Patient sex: F
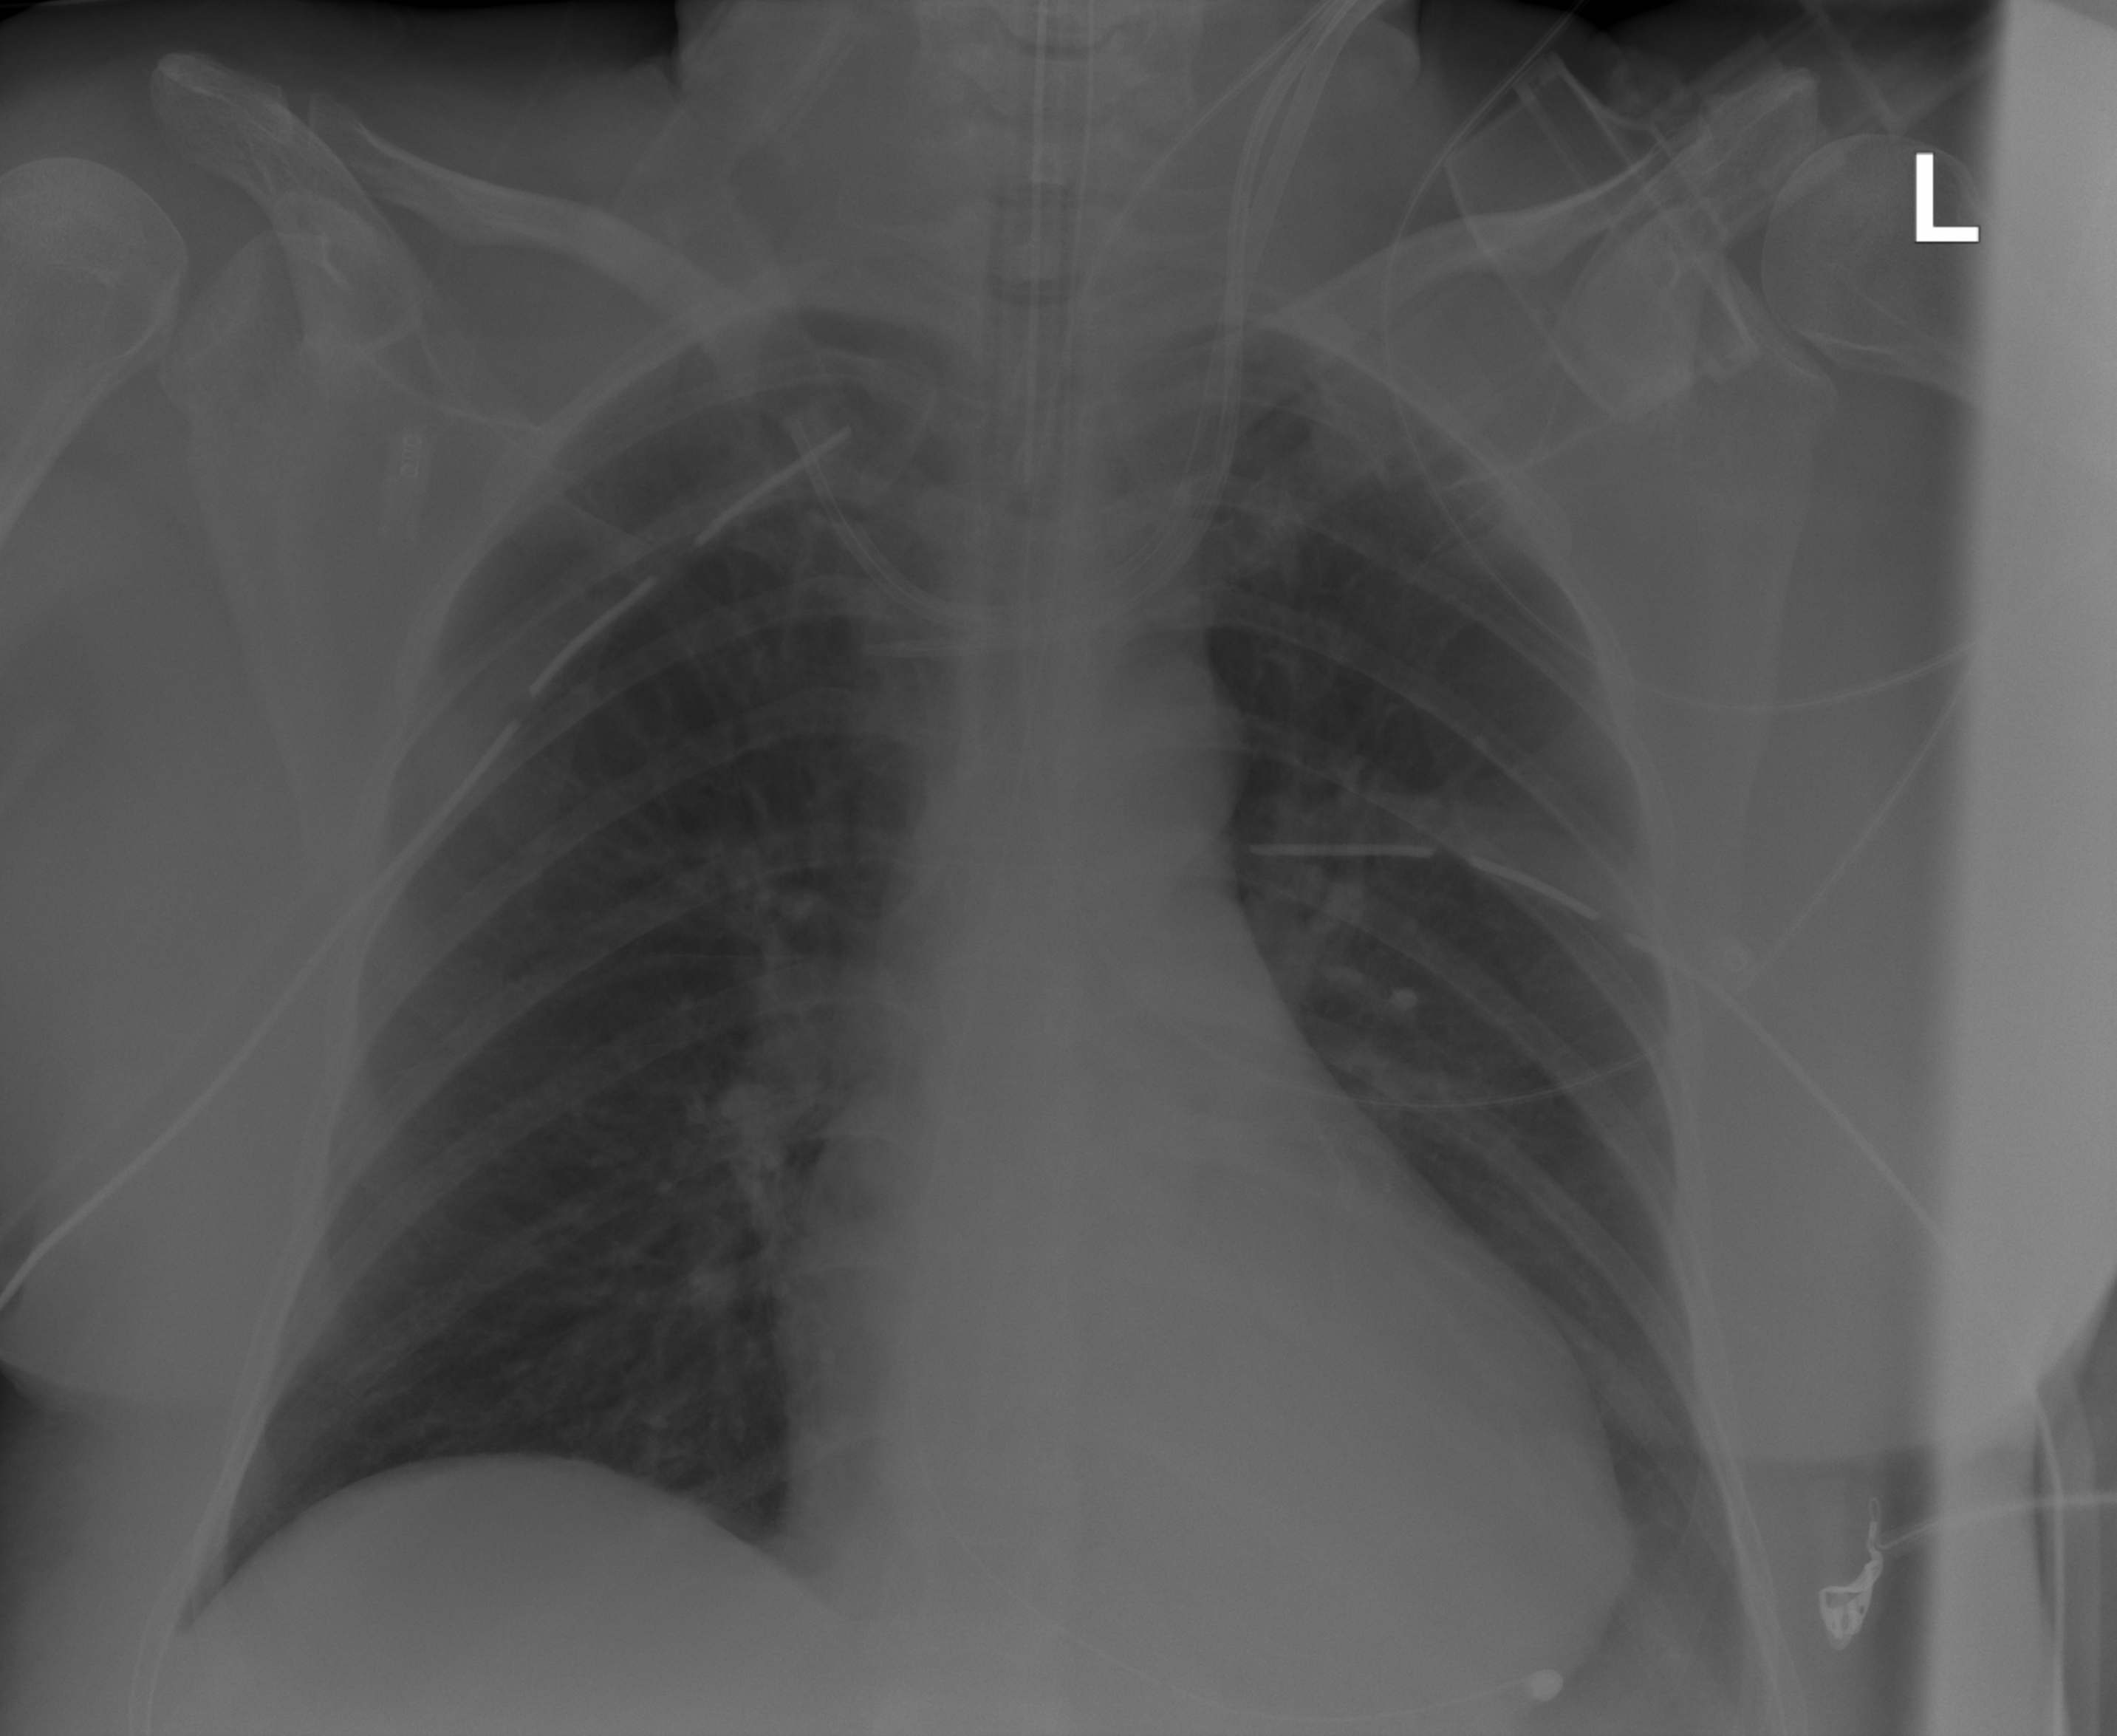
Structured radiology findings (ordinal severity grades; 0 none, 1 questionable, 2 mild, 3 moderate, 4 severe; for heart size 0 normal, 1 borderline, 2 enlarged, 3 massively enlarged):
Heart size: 2
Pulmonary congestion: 0
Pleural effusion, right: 0
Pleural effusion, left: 2
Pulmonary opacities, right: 0
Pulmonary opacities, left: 0
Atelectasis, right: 0
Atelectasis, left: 2